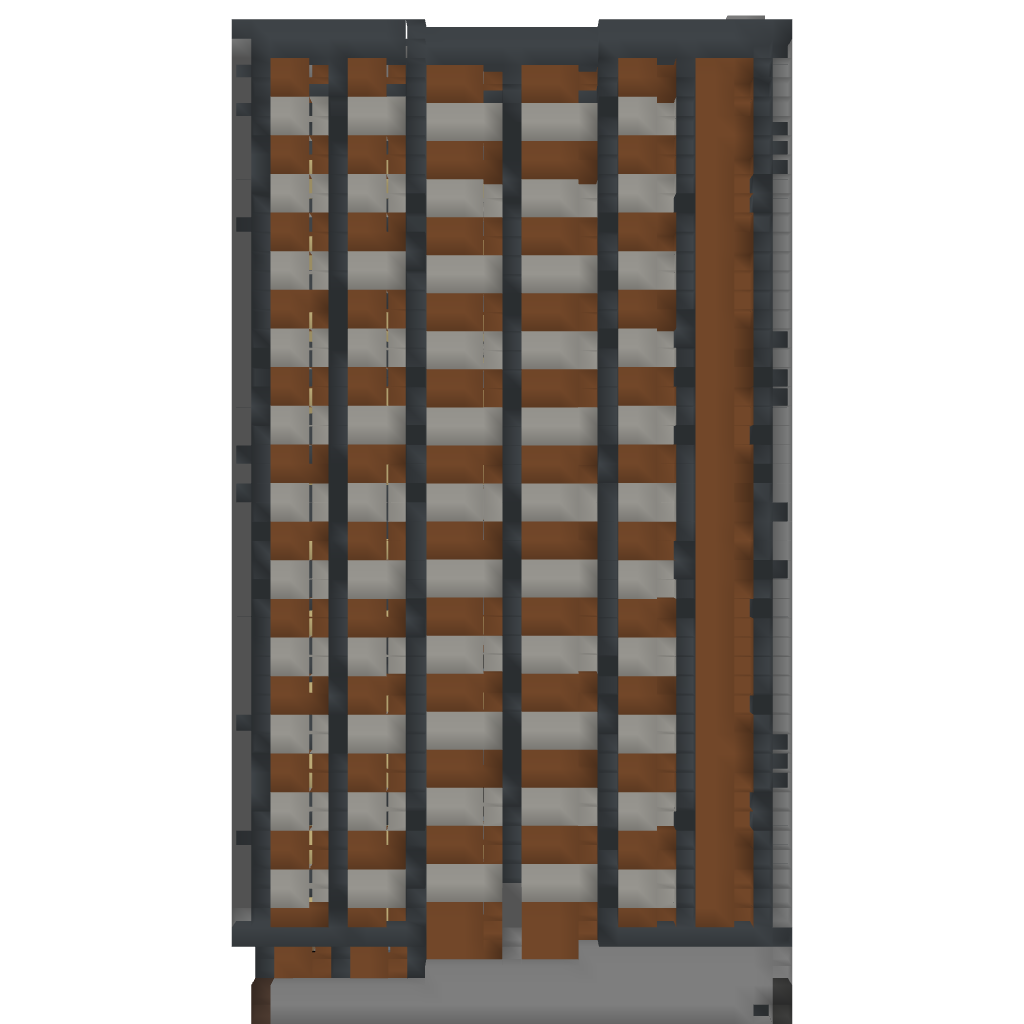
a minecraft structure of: BankHQ